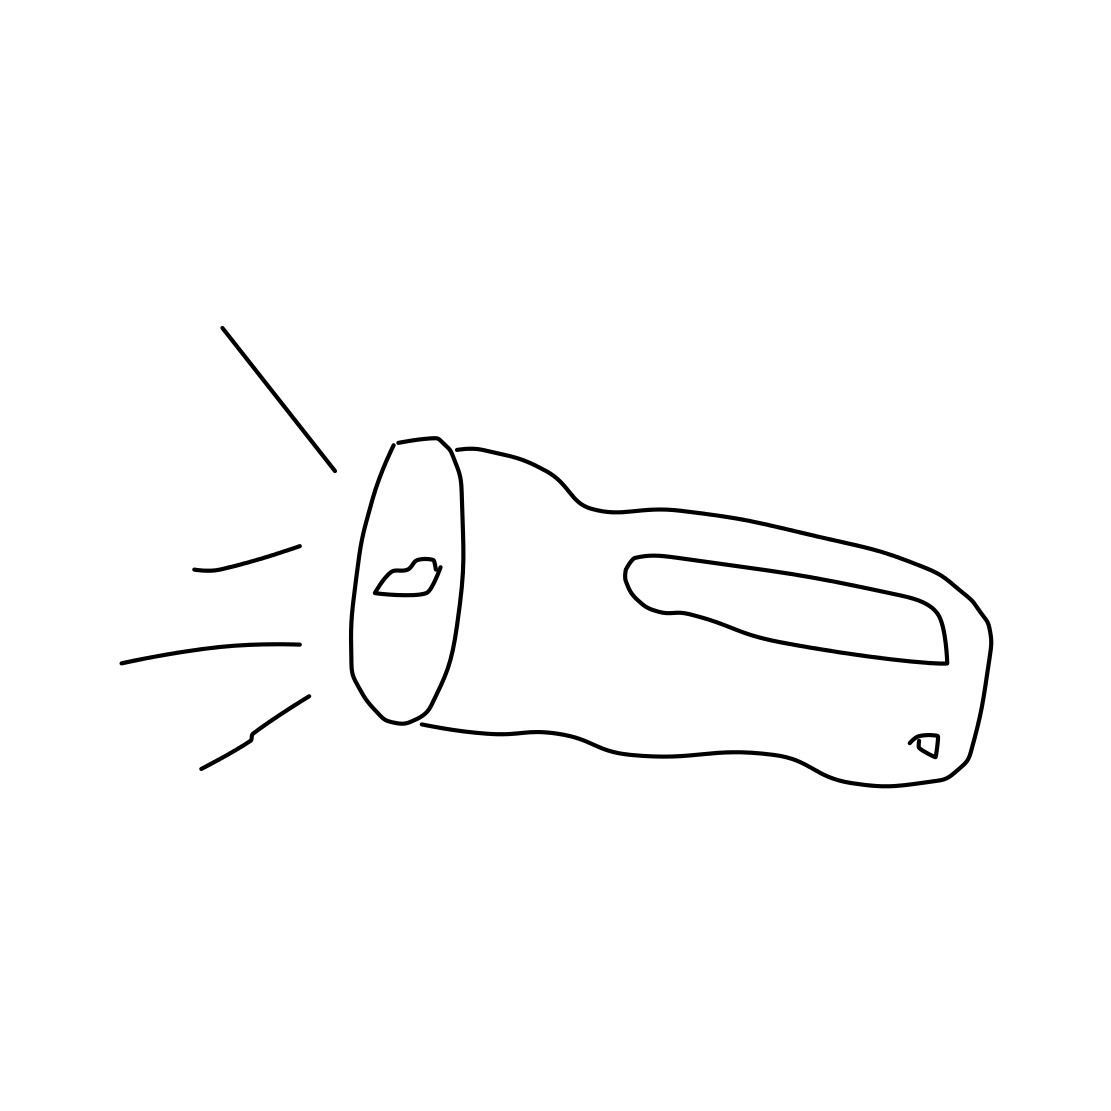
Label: flashlight